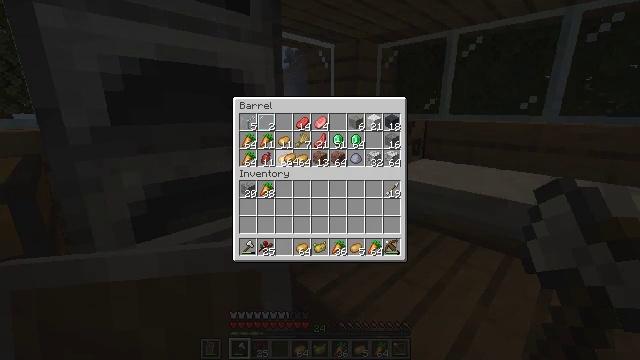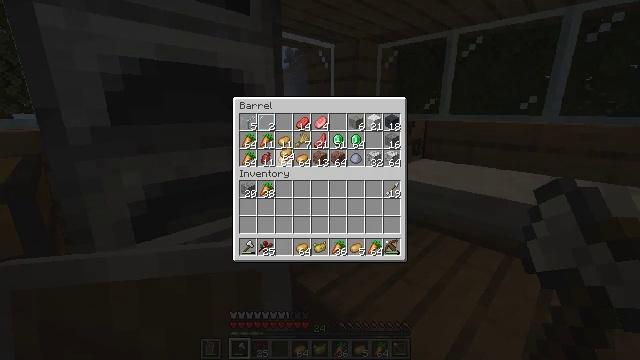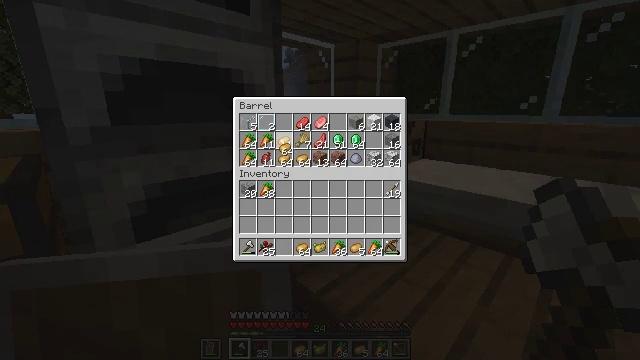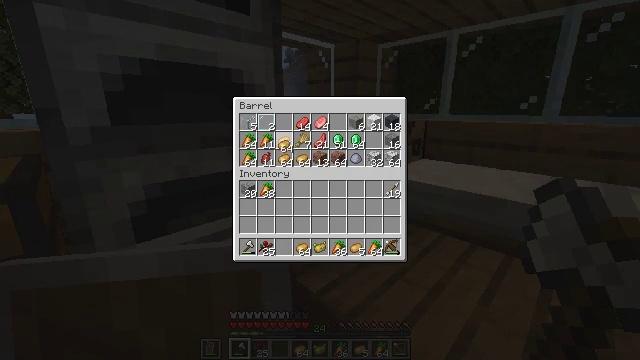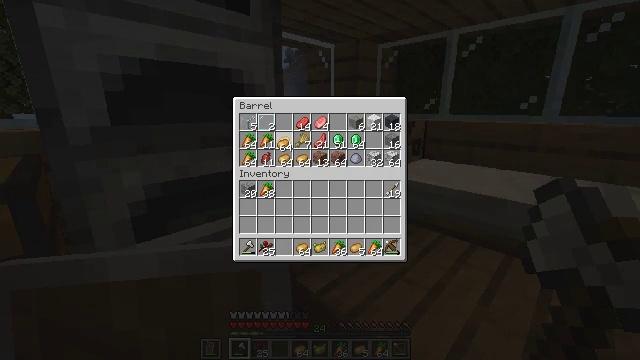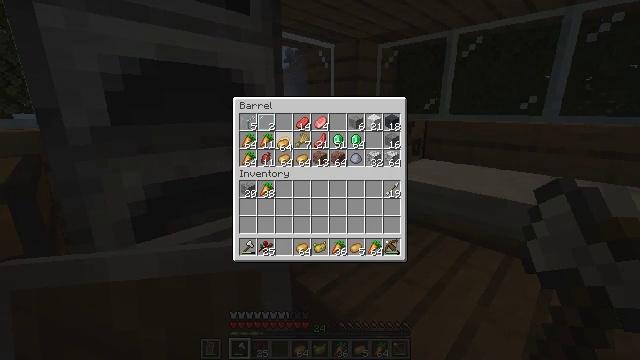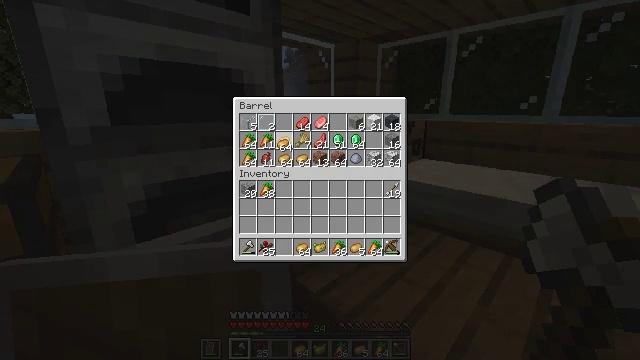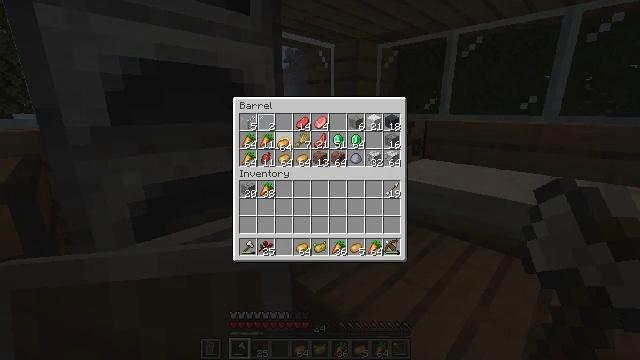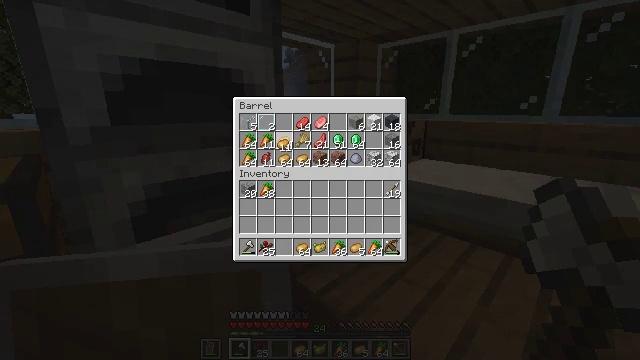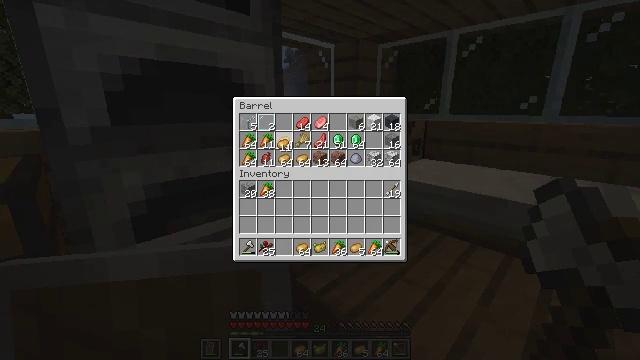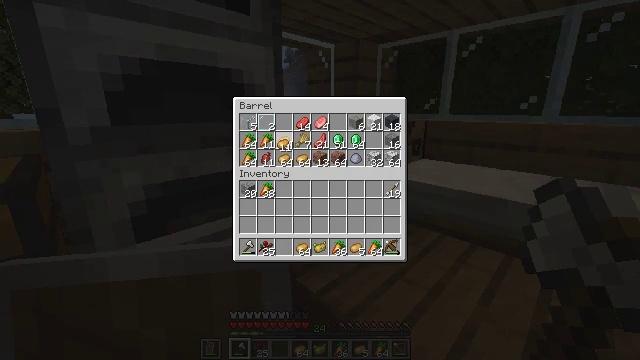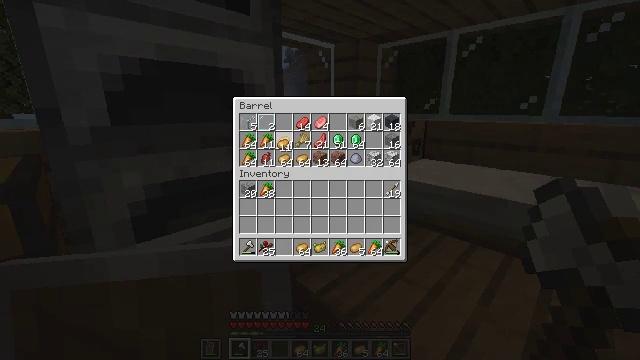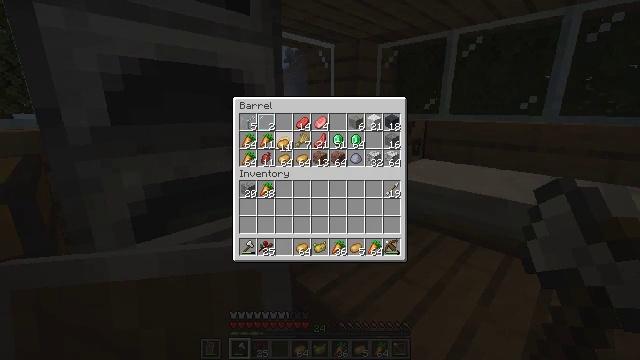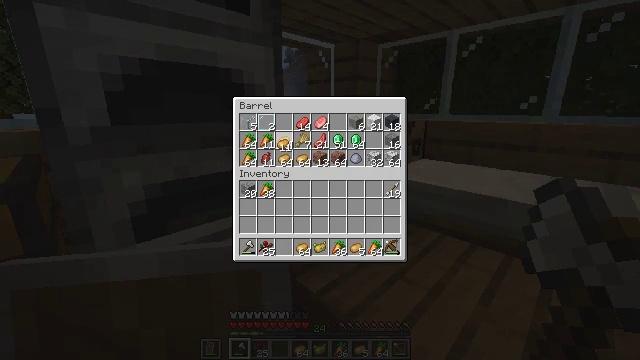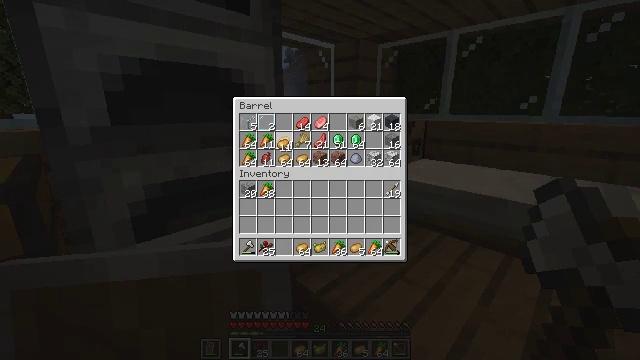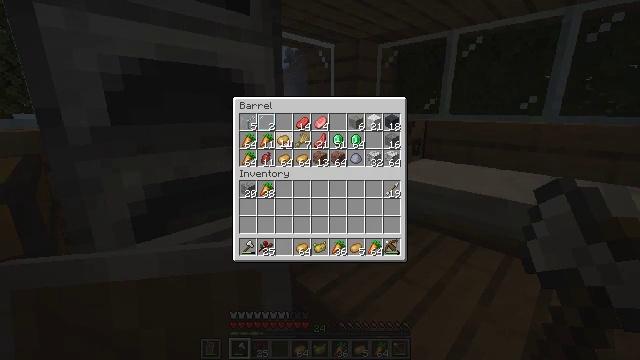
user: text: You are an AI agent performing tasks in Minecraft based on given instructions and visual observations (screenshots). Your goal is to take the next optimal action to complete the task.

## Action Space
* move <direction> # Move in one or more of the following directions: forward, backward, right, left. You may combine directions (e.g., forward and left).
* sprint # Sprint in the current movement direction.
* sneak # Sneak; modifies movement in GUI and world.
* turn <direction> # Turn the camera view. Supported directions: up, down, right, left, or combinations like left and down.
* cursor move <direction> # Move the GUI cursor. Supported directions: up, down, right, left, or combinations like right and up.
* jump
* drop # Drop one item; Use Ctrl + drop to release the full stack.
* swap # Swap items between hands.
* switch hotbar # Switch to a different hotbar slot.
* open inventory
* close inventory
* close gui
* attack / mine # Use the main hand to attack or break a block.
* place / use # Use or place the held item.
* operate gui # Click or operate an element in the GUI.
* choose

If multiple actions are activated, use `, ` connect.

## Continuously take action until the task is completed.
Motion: motion action
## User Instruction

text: Remove a poisonous potato from the inventory.
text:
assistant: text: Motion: no_op
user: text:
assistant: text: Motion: no_op
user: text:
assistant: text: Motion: no_op
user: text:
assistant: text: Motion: no_op
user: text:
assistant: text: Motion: operate gui
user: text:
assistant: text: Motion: operate gui
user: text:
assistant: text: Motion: operate gui
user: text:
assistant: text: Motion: no_op
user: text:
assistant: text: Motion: no_op
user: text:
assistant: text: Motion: no_op
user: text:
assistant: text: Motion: no_op
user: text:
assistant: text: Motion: no_op
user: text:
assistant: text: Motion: no_op
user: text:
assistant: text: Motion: no_op
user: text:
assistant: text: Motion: no_op
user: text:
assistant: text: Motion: no_op
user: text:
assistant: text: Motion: no_op
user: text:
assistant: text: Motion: no_op
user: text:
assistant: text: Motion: no_op
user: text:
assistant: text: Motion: operate gui
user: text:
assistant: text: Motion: operate gui
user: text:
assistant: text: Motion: operate gui
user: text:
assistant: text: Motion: no_op
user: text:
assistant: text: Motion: no_op
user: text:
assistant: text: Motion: no_op
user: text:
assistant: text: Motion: no_op
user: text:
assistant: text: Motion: no_op
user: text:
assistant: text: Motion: cursor move right and down
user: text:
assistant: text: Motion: cursor move right and down
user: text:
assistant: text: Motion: cursor move down